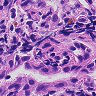
Metastatic tissue present: yes